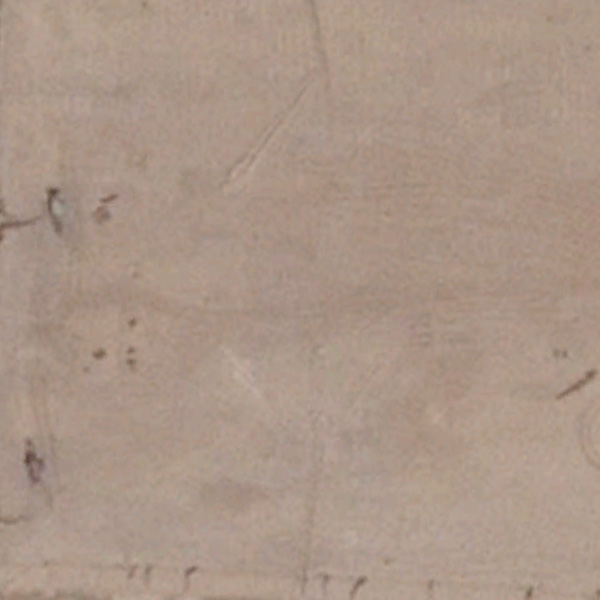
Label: BareLand